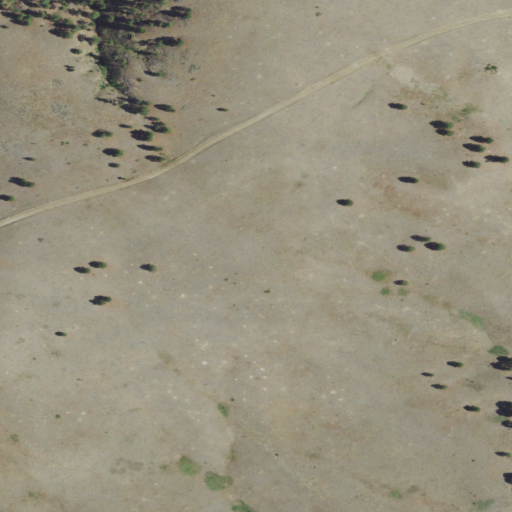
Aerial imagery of ridge(s) in Montana named Tripp Divide containing grassland, shrub, and evergreen forest